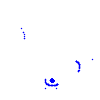
Particle: pion